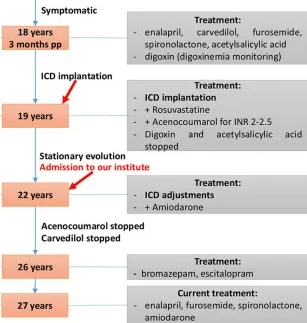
Summative timeline showcasing key findings of the patient's evolution and detailed treatment (case 2).
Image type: chart (chart)